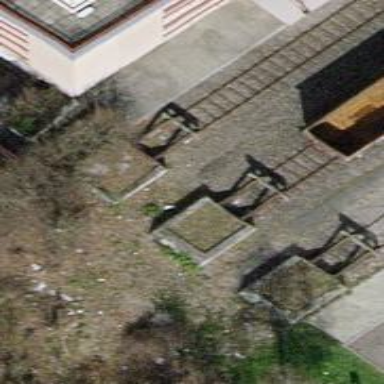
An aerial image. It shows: Railway buffer stop.